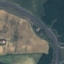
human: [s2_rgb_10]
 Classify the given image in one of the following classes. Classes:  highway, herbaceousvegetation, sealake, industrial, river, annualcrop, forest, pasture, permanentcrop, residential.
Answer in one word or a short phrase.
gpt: Highway